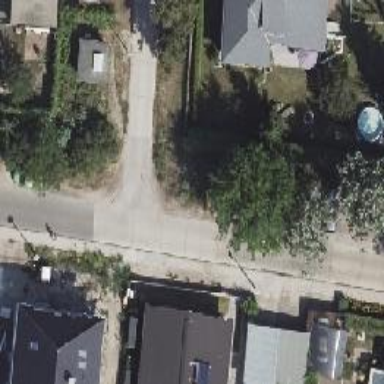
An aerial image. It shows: Residential road with concrete surface. The sidewalk is on the left.